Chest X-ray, PA view. Patient: 41 years old, sex M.
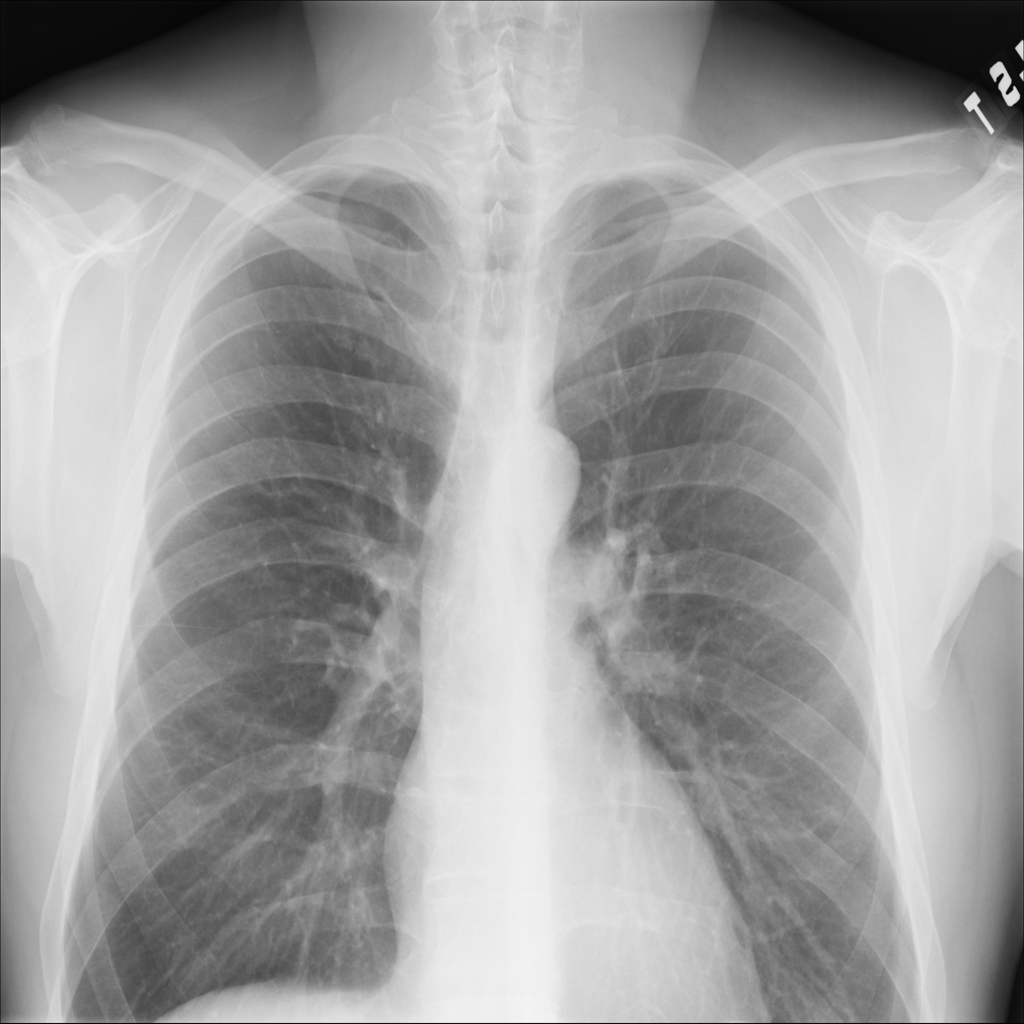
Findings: No Finding